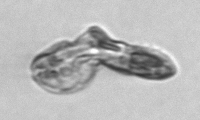
Label: Karenia